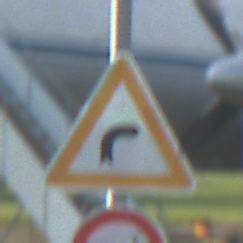
Verkehrszeichen: KurveRechts
Zusatzzeichen unten: VerbotUeberholenEinspurigeFahrzeuge
Umgebung: Outdoor, Special
Tageszeit: SunriseSunset
Wetter: Clear
Licht: Natural
Jahreszeit: NotSpecified
Kontrast: MediumContrast